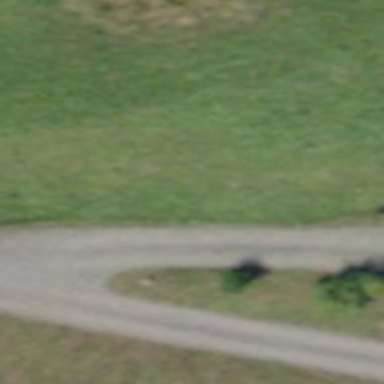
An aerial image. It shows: Driveway leading to service road.